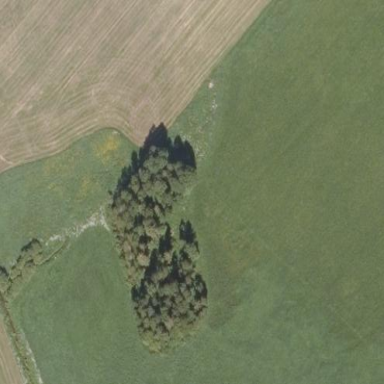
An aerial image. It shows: Forest area.